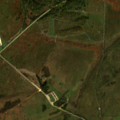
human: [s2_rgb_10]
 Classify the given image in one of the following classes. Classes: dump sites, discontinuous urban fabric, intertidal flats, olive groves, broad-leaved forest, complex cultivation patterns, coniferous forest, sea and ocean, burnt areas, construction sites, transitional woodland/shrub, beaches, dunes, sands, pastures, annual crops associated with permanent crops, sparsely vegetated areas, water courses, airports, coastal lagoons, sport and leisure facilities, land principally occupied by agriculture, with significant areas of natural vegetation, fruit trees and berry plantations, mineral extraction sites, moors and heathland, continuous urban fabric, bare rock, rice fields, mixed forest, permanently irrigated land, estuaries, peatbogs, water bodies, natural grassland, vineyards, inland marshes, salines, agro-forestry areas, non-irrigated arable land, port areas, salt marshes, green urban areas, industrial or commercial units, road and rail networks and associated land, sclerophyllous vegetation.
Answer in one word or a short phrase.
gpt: moors and heathland